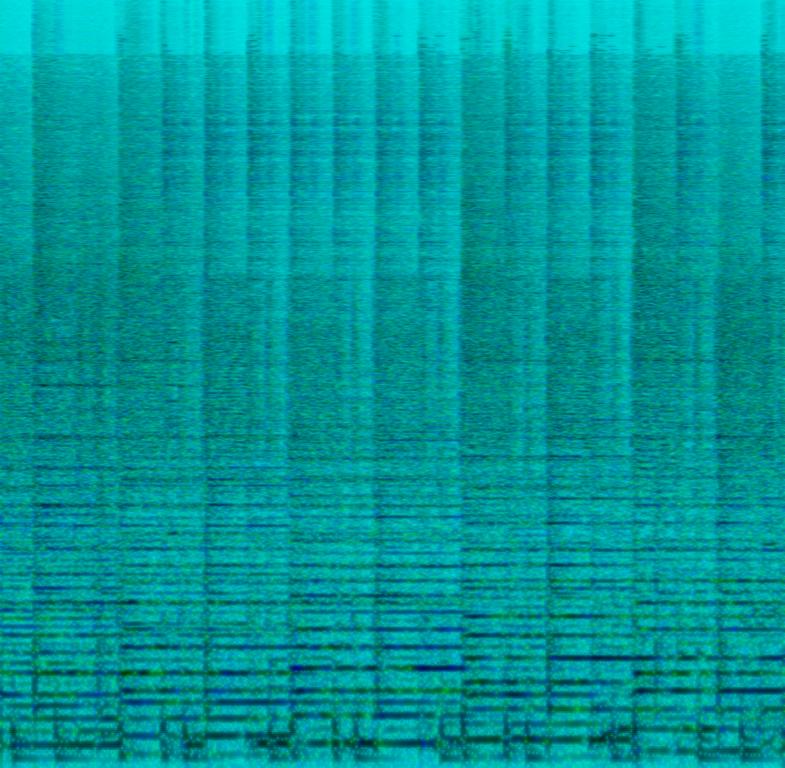
Here we have a powerful rock ballad instrumental in a minor key. The guitar is grungy and overdriven, and the piano is clean and plays the same chords as the guitar at the same time.